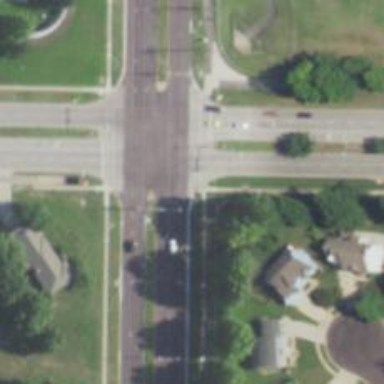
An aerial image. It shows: Solid stop line on the road.